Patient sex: M
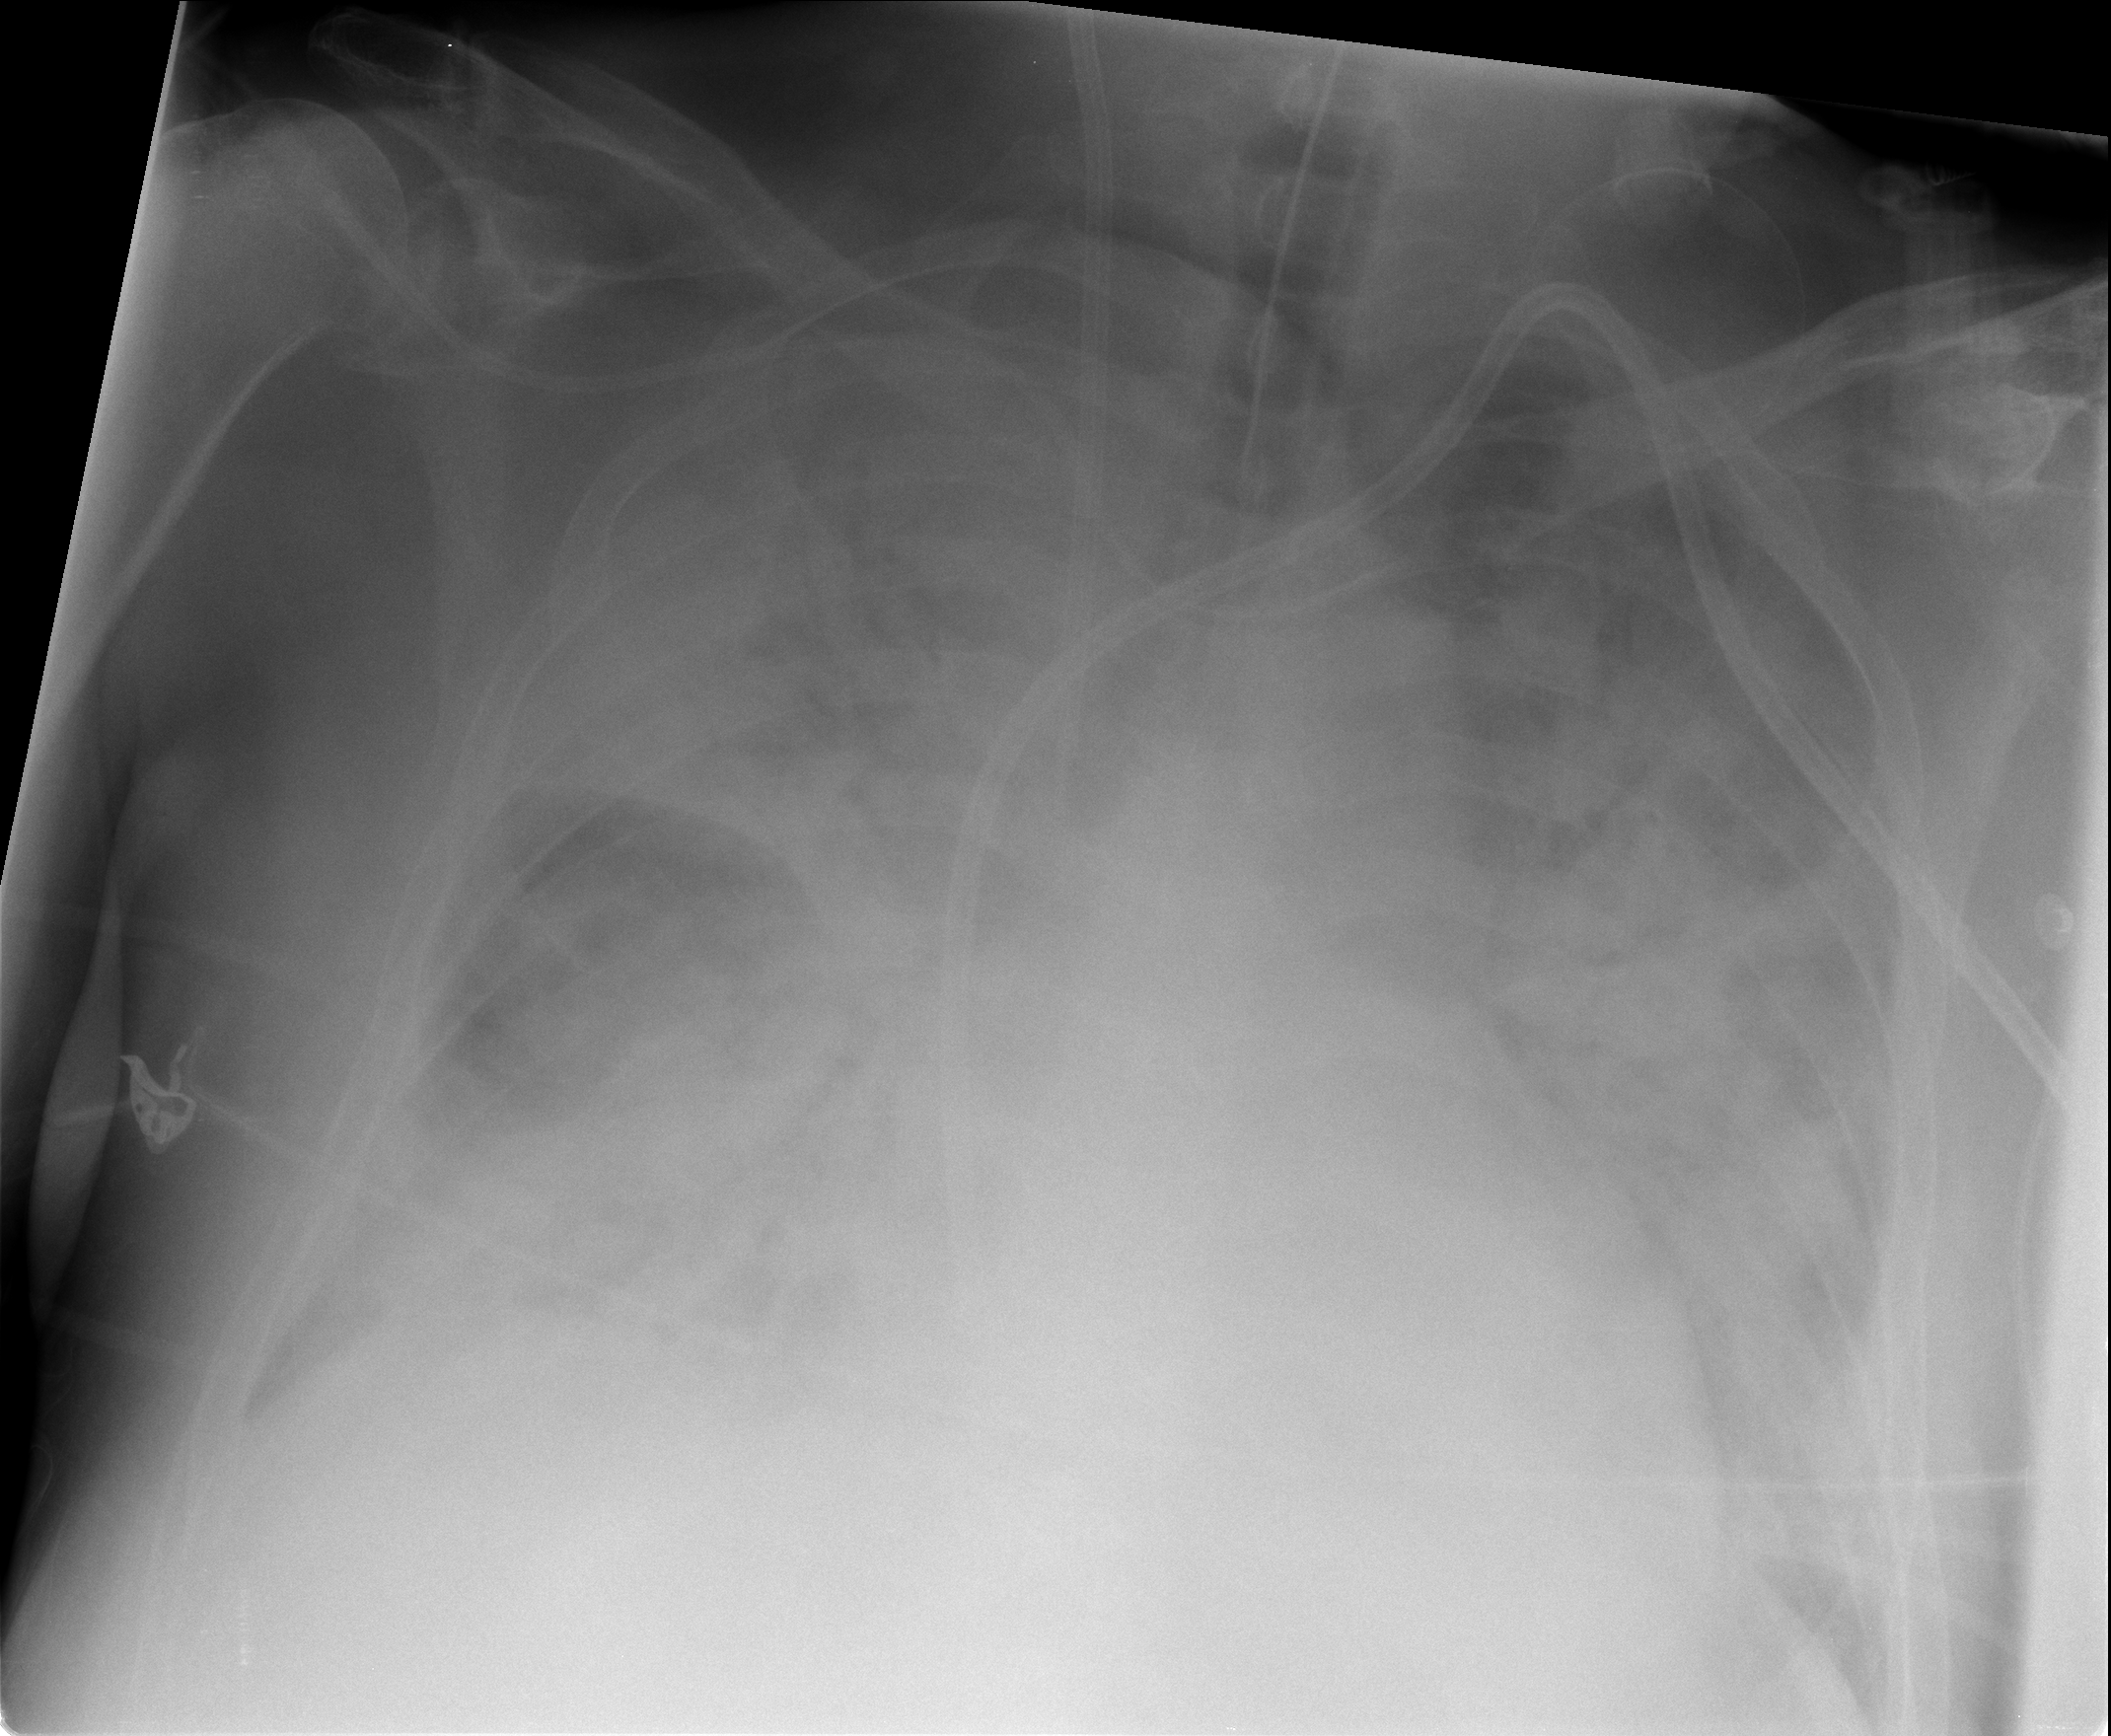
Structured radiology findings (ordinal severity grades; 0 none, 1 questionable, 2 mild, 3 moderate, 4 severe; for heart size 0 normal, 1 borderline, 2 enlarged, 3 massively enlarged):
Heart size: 1
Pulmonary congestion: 2
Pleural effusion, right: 0
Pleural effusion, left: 1
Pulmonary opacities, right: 4
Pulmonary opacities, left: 4
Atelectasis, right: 4
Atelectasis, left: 3